Field crop: maize
Growth stage: 2
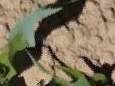
Species: maize